Interaction volume radius: 5 \u00c5
Interaction volume height: 10 \u00c5
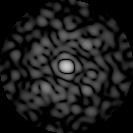
Disorder parameter: 0.8377